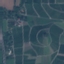
Label: PermanentCrop